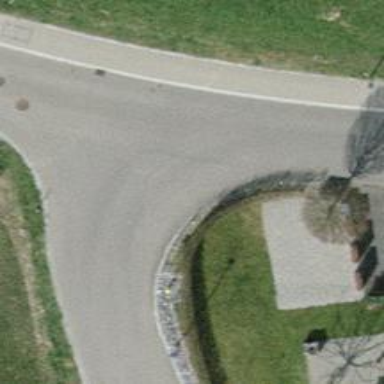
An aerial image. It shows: Hedge acting as barrier.